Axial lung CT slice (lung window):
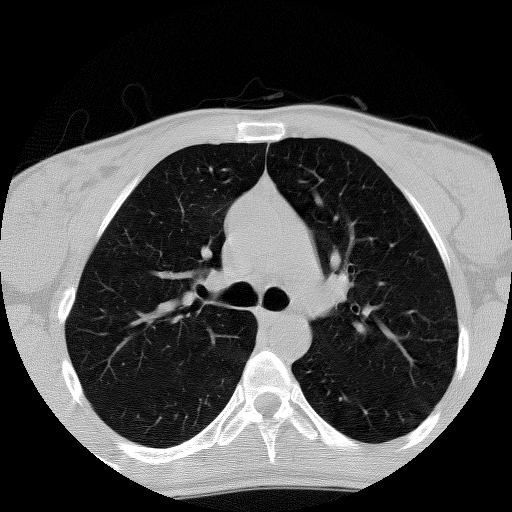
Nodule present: no